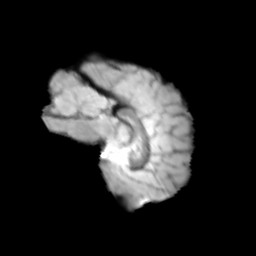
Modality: T2w
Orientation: sagittal
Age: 10
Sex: female
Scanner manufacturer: siemens
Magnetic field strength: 3 T
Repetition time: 3.8 s
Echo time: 0.07 s